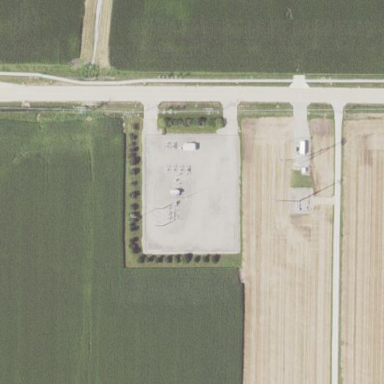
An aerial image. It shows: Power substation.